Question: I am trying to use a sprite as a background, but the image does not cover entire camera area.
Currently, It looks like this (covering only a part) :

This is how i load image in 'OnCreateResources' :
'''
backgroundTextureAtlas = new BitmapTextureAtlas(getTextureManager(),800, 480, TextureOptions.BILINEAR_PREMULTIPLYALPHA);
mBackgroundTextureRegion = BitmapTextureAtlasTextureRegionFactory.createFromAsset(backgroundTextureAtlas,this.getAssets(),"background.png",0,0);
backgroundTextureAtlas.load();
'''
In 'OnCreateScene', creating a Sprite as :
'''
mBackgroundSprite = new Sprite(0, 0, mBackgroundTextureRegion, getVertexBufferObjectManager());
'''
How to scale image to fill entire area?
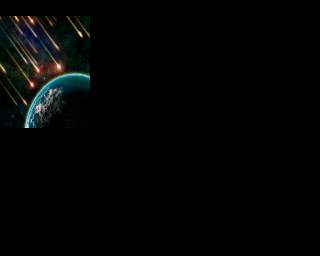
Answer: There should be an overloaded constructor for Sprite where you can specify height and width - make these the same height and width as your camera,
'''
mBackgroundSprite = new Sprite(0.0f, 0.0f, mCamera.getWidth(),mCamera.getHeight(), mBackgroundTextureRegion);
'''
Hope this helps.